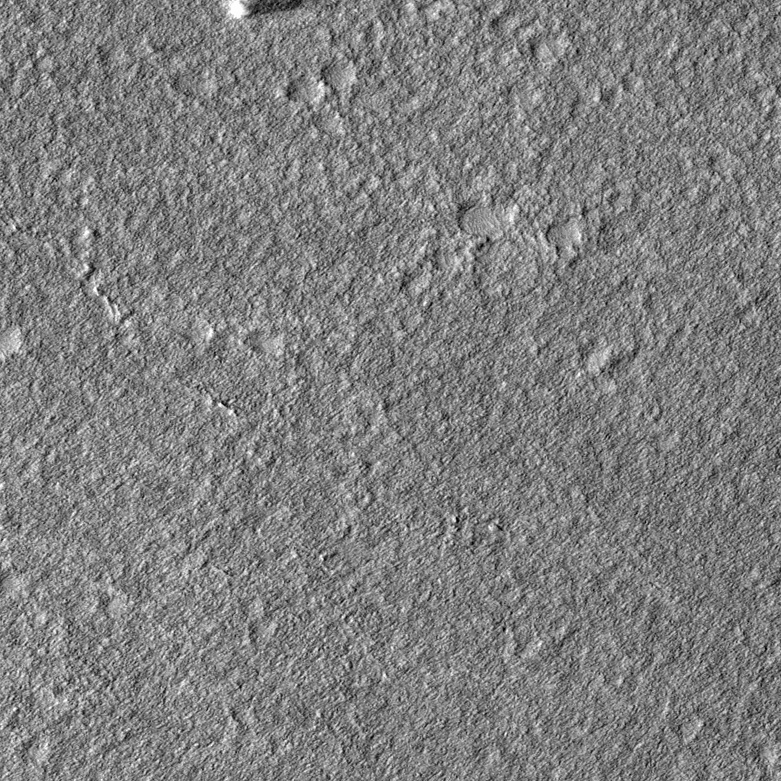
Label: dustdevil